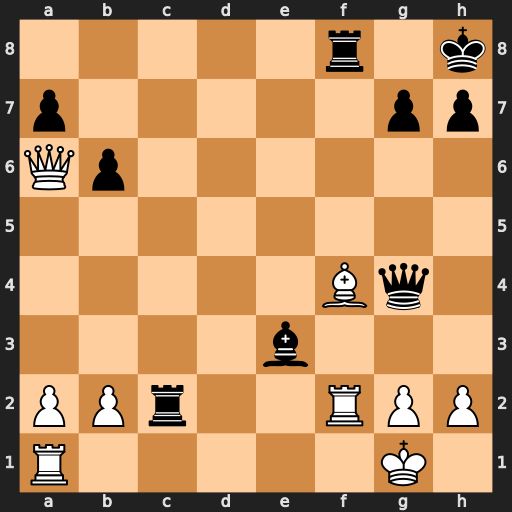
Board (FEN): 5r1k/p5pp/Qp6/8/5Bq1/4b3/PPr2RPP/R5K1
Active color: w
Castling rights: -
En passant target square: -
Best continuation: Bxe3 Rfxf2 Bxf2